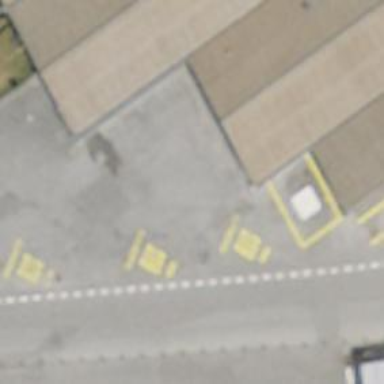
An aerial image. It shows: Charging station.